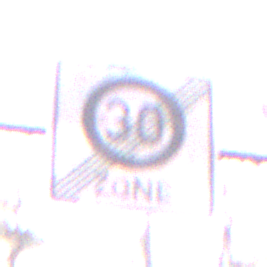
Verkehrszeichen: EndeZone30
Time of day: Midday
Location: Outdoor (Nature)
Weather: Overcast
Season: Autumn
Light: Natural